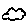
Label: cloud